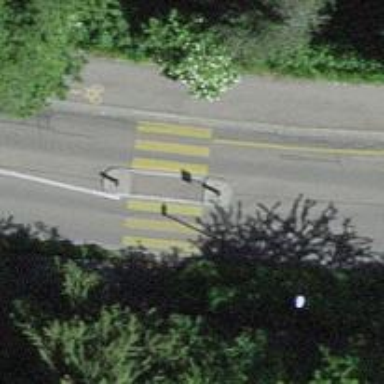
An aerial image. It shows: Uncontrolled zebra crossing with pedestrian island.